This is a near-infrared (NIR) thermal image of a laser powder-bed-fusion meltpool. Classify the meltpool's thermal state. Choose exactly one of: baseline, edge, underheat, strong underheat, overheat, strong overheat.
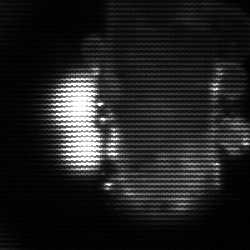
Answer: strong underheat